Question: I am trying to retrieve user email from Users and then use it to get data from other firebase database nodes like the Shared_With node. But for some odd reason I am getting Null pointer exceptions. I have no idea why email is either not being retrieved or being set to null. Here is my class where I am doing all of this:
'''
private static Context context = null;
//new name for android devices
private EditText result;
FirebaseAuth auth = FirebaseAuth.getInstance();
static SharedPreferences deviceListSharedPreferences;
//widgets
// Button btnPaired;
static ListView devicelist;
static ImageView iv;
private static DBHandler mdb;
private static Set<BluetoothDevice> pairedDevices;
String name;
static String pass;
private String mEmail;
String emaill;
String mNameRec;
String mPassRec;
String mMacRec;
private static BluetoothAdapter myBluetooth = null;
static TextView mName;
static TextView mMac;
static TextView mNameRecDev;
static TextView mMacRecDev;
private static ProgressDialog progress;
private static String address = "";
private FirebaseAuth mAuth;
private FirebaseAuth.AuthStateListener mAuthListener;
User userModel = new User();
private static final String TAG ="USER STATUS" ;
private OnFragmentInteractionListener mListener;
static BluetoothSocket btSocket = null;
private static boolean isBtConnected = false;
//SPP UUID. Look for it
static final UUID myUUID = UUID.fromString("<PHONE>-8000-00805F9B34FB");
private String encPass;
String decPass;
/*Class begins here, other methods omitted due to charectar limit*/
public main() {
}
@Override
public void onViewCreated(View view, Bundle savedInstanceState) {
super.onViewCreated(view, savedInstanceState);
iv = (ImageView) view.findViewById(R.id.change);
//Calling widgets
// // btnPaired = (Button) view.findViewById(R.id.button);
devicelist = (ListView) view.findViewById(R.id.listView);
mNameRecDev = (TextView)view.findViewById(R.id.nameRec);
mMacRecDev = (TextView)view.findViewById(R.id.macRec);
try {
emaill = mAuth.getCurrentUser().getEmail();
emaill = emaill.replace(".", "<");
System.out.println("Email add:" + emaill);
}catch(NullPointerException n){
System.out.println(n.getMessage());
}
if (myBluetooth.isEnabled()) { // bluetooth is connected
pairedDevicesList();
}
iv.setEnabled(false);
iv.setOnClickListener(new View.OnClickListener() {
@Override
public void onClick(View v) {
// Get the device MAC address, the last 17 chars in the View
String device_name = deviceListSharedPreferences.getString(address, mdb.getDeviceName(address));
if (v.getContentDescription().toString().equals("green")) {
iv.setImageResource(R.drawable.red);
mdb.addLog(new SimpleDateFormat("HH:mm:ss, dd/MM/yyyy").format(new Date().getTime())
+ "", MainActivity.name, MainActivity.email, device_name, "0");
iv.setContentDescription("red");
try{
sendCommand("~"+pass);
}catch(NullPointerException e){
Toast.makeText(getContext(), "Set password first", Toast.LENGTH_SHORT);
}//method to turn on
} else {
iv.setImageResource(R.drawable.green);
mdb.addLog(new SimpleDateFormat("HH:mm:ss, dd/MM/yyyy").format(new Date().getTime())
+ "", MainActivity.name, MainActivity.email, device_name, "1");
iv.setContentDescription("green");
try{
sendCommand("'"+pass);
}catch(NullPointerException e){
Toast.makeText(getContext(), "Set password first", Toast.LENGTH_SHORT);
}//method to turn off
}
}
});
System.out.println(emaill+"HEH");
DatabaseReference mdShare = FirebaseDatabase.getInstance().getReference().child("Shared_With");
mdShare.child(emaill).addValueEventListener(new ValueEventListener() {
@Override
public void onDataChange(DataSnapshot dataSnapshot) {
mNameRec = dataSnapshot.child("Device_Name").getValue().toString();
mMacRec = dataSnapshot.child("Device_MAC").getValue().toString();
mPassRec = dataSnapshot.child("Password").getValue().toString();
decPassrd(mPassRec);
mNameRecDev.setText(mNameRec);
mMacRecDev.setText(mMacRec);
}
@Override
public void onCancelled(DatabaseError databaseError) {
}
});
//
mNameRecDev.setOnClickListener(this);
mMacRecDev.setOnClickListener(this);
}
private final BroadcastReceiver mReceiver = new BroadcastReceiver() {
@Override
public void onReceive(Context context, Intent intent) {
final String action = intent.getAction();
if (action.equals(BluetoothAdapter.ACTION_STATE_CHANGED)) {
final int state = intent.getIntExtra(BluetoothAdapter.EXTRA_STATE,
BluetoothAdapter.ERROR);
switch (state) {
case BluetoothAdapter.STATE_OFF:
Toast.makeText(getActivity(), "Bluetooth needs to be on", Toast.LENGTH_LONG).show();
break;
// case BluetoothAdapter.STATE_TURNING_OFF:
// do something if needed
// break;
case BluetoothAdapter.STATE_ON:
// pairedDevicesList();
break;
// case BluetoothAdapter.STATE_TURNING_ON:
// do something if needed
// break;
}
}
}
};
private static class ConnectBT extends AsyncTask<Void, Void, Void> // UI thread
{
private boolean ConnectSuccess = true; //if it's here, it's almost connected
@Override
protected void onPreExecute() {
progress = ProgressDialog.show(context, "Connecting...", "Please wait!!!"); //show a progress dialog
}
// if(iterator.getAddress().equals(DEVICE_ADDRESS)) //Replace with iterator.getName() if comparing Device names.
//
// {
//
// device=iterator; //device is an object of type BluetoothDevice
//
// found=true;
// socket = device.createRfcommSocketToServiceRecord(PORT_UUID); socket.connect();
@Override
protected Void doInBackground(Void... devices) //while the progress dialog is shown, the connection is done in background
{
try {
if (btSocket == null || !isBtConnected) {
myBluetooth = BluetoothAdapter.getDefaultAdapter();//get the mobile bluetooth device
BluetoothDevice dispositivo = myBluetooth.getRemoteDevice(address);//connects to the device's address and checks if it's available
// btSocket = dispositivo.createInsecureRfcommSocketToServiceRecord(UUID.fromString(dispositivo.getUuids()[0].toString()));//create a RFCOMM (SPP) connection
btSocket = dispositivo.createInsecureRfcommSocketToServiceRecord(myUUID);//create a RFCOMM (SPP) connection
BluetoothAdapter.getDefaultAdapter().cancelDiscovery();
btSocket.connect();//start connection
}
} catch (IOException e) {
e.printStackTrace();
ConnectSuccess = false;//if the try failed, you can check the exception here
}
return null;
}
@Override
protected void onPostExecute(Void result) //after the doInBackground, it checks if everything went fine
{
super.onPostExecute(result);
if (!ConnectSuccess) {
Toast.makeText(context, "Connection Failed. Are you sure the device is in range and on, or another device is not connected already?", Toast.LENGTH_LONG).show();
} else {
//Ahmed: BLUETOOTH IS CONNECTED
iv.setEnabled(true);
Toast.makeText(context, "Connected.", Toast.LENGTH_SHORT).show();
try{
sendTimedCommand("^"+pass);
}catch(NullPointerException e){
Toast.makeText(context, "Set password first", Toast.LENGTH_SHORT);
}//tell arduino device is connected //
isBtConnected = true;
}
progress.dismiss();
}
}
public static ArrayList list = new ArrayList();
public static void pairedDevicesList() {
pairedDevices = myBluetooth.getBondedDevices();
list.clear();
if (pairedDevices.size() > 0) {
for (BluetoothDevice bt : pairedDevices) { //loop
// handling custom names for devices, address => custom name
// reading already stored custom names
String customName;
// Toast.makeText(getActivity(), bt.getAddress() + " => " + bt.getName(), Toast.LENGTH_LONG).show(); //annoying
if (mdb.getDeviceName(bt.getAddress()).length() < 2) {
customName = deviceListSharedPreferences.getString(bt.getAddress(), bt.getName() + "
" + bt.getAddress());
}
else {
customName = deviceListSharedPreferences.getString(bt.getAddress(), mdb.getDeviceName(bt.getAddress()));
}
list.add(customName); //add the appropriate name to ListView
SharedPreferences.Editor editor = listIndexToDeviceAddress.edit();
editor.putString(String.valueOf(list.size() - 1), bt.getAddress()); // puts position => address
editor.commit();
}
} else {
Toast.makeText(context, "No Paired Bluetooth Devices Found.", Toast.LENGTH_LONG).show();
}
final ArrayAdapter adapter = new ArrayAdapter(context, android.R.layout.simple_list_item_1, list);
devicelist.setAdapter(adapter);
devicelist.setOnItemClickListener(new AdapterView.OnItemClickListener() {
@Override
public void onItemClick(AdapterView<?> parent, View v, int position, long id) {
address = listIndexToDeviceAddress.getString(String.valueOf(position), "address not available");
if (address.equals("address not available")){
Toast.makeText(context, "Something went wrong, address not found", Toast.LENGTH_LONG).show();
}else {
new ConnectBT().execute(); //Call the class to connect
}
}
}); //Method called when the device from the list is clicked
//handling long click
devicelist.setOnItemLongClickListener (new AdapterView.OnItemLongClickListener() {
public boolean onItemLongClick(AdapterView parent,final View view, final int position, long id) {
// TODO Auto-generated method stub
android.support.v7.app.AlertDialog.Builder builderSingle = new android.support.v7.app.AlertDialog.Builder(context);
// can be used for icon and label:
//builderSingle.setIcon(R.drawable.ic_logo);
// builderSingle.setTitle("Select One Name:-");
final ArrayAdapter<String> arrayAdapter = new ArrayAdapter<String>(context, android.R.layout.select_dialog_singlechoice);
// hardcoded options
arrayAdapter.add("Enter New Name");
arrayAdapter.add("Set Password");
builderSingle.setNegativeButton("cancel", new DialogInterface.OnClickListener() {
@Override
public void onClick(DialogInterface dialog, int which) {
dialog.dismiss();
}
});
builderSingle.setAdapter(arrayAdapter, new DialogInterface.OnClickListener() {
@Override
public void onClick(DialogInterface dialog, int which) {
String strName = arrayAdapter.getItem(which);
if (which == 0){ // delete
//do your stuff here
// get prompts.xml view
LayoutInflater li = LayoutInflater.from(context);
View promptsView = li.inflate(R.layout.name_prompt, null);
AlertDialog.Builder alertDialogBuilder = new AlertDialog.Builder(
context);
// set prompts.xml to alertdialog builder
alertDialogBuilder.setView(promptsView);
final EditText userInput = (EditText) promptsView
.findViewById(R.id.editTextDialogUserInput);
// set dialog message
alertDialogBuilder
.setCancelable(false)
.setPositiveButton("OK",
new DialogInterface.OnClickListener() {
public void onClick(DialogInterface dialog, int id) {
// get user input and set it to result
// edit text
Log.d("length", String.valueOf(userInput.getText().toString().length()));
if (userInput.getText().toString().length() > 0) {
SharedPreferences.Editor editor = deviceListSharedPreferences.edit();
String device_address = listIndexToDeviceAddress.getString(String.valueOf(position), "address not available");
if (!device_address.equals("address not available")) {
editor.putString(device_address, userInput.getText().toString());
editor.commit();
pairedDevicesList();
Toast.makeText(context, "Saved", Toast.LENGTH_SHORT).show();
}
} else {
Toast.makeText(context, "Name empty", Toast.LENGTH_SHORT).show();
}
}
})
.setNegativeButton("Cancel",
new DialogInterface.OnClickListener() {
public void onClick(DialogInterface dialog, int id) {
dialog.cancel();
}
});
// create alert dialog
AlertDialog alertDialog = alertDialogBuilder.create();
// show it
alertDialog.show();
}else if (which == 1){ // share
//do your stuff here
// get prompts.xml view
LayoutInflater li = LayoutInflater.from(context);
View promptsView = li.inflate(R.layout.name_prompt, null);
AlertDialog.Builder alertDialogBuilder = new AlertDialog.Builder(
context);
// set prompts.xml to alertdialog builder
alertDialogBuilder.setView(promptsView);
final TextView tv = (TextView) promptsView.findViewById(R.id.name_prompt_label);
tv.setText("Enter New Password");
final EditText userInput = (EditText) promptsView
.findViewById(R.id.editTextDialogUserInput);
// set dialog message
alertDialogBuilder
.setCancelable(false)
.setPositiveButton("OK",
new DialogInterface.OnClickListener() {
public void onClick(DialogInterface dialog, int id) {
// get user input and set it to result
// set password
Log.d("length", String.valueOf(userInput.getText().toString().length()));
if (userInput.getText().toString().length() > 0) {
// are you sure this is the new password?
DialogInterface.OnClickListener dialogClickListener = new DialogInterface.OnClickListener() {
@Override
public void onClick(DialogInterface dialog, int which) {
switch (which){
case DialogInterface.BUTTON_POSITIVE:
//Yes button clicked
// update or create new password
String device_address = listIndexToDeviceAddress.getString(String.valueOf(position), "address not available");
String device_name = deviceListSharedPreferences.getString(device_address, ((String)devicelist.getItemAtPosition(position)).split("
")[0]); //get saved name otherwise get first line from ListView string
if (!device_address.equals("address not available")) {
Log.v("address and name", device_address);
mdb.updateOrSetNewPassword(device_name, device_address, userInput.getText().toString(), true);
Toast.makeText(context, "New Password Set", Toast.LENGTH_SHORT).show();
}
dialog.dismiss();
break;
case DialogInterface.BUTTON_NEGATIVE:
//No button clicked
dialog.dismiss();
break;
}
}
};
android.support.v7.app.AlertDialog.Builder builder = new android.support.v7.app.AlertDialog.Builder(context);
builder.setMessage("Are you sure you want to change the password to " + userInput.getText().toString() + "?").setPositiveButton("Yes", dialogClickListener)
.setNegativeButton("No", dialogClickListener).show();
} else {
Toast.makeText(context, "Password field empty empty", Toast.LENGTH_SHORT).show();
}
}
})
.setNegativeButton("Cancel",
new DialogInterface.OnClickListener() {
public void onClick(DialogInterface dialog, int id) {
dialog.cancel();
}
});
// create alert dialog
AlertDialog alertDialog = alertDialogBuilder.create();
// show it
alertDialog.show();
}
}
});
builderSingle.show();
return true;
}
});
}
}
'''
Here is my Logcat:
- <URL>
Here is my database structure:

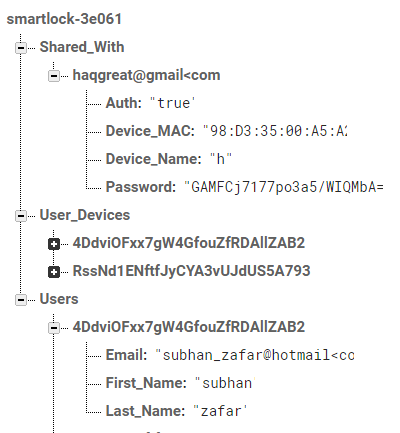
Answer: You forgot to initialize your mAuth
'''
mAuth = FirebaseAuth.getInstance();
'''
This will make emaill null